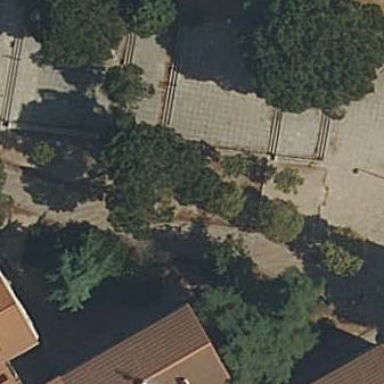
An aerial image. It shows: Garden with kerb border.